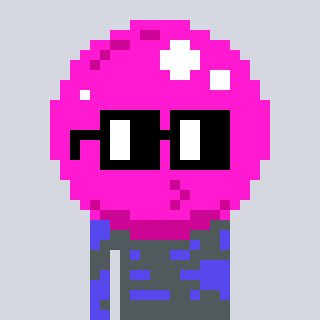
a pixel art character with square black glasses, a bubblegum-shaped head and a computerblue-colored body on a cool background